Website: lowes
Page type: review-order
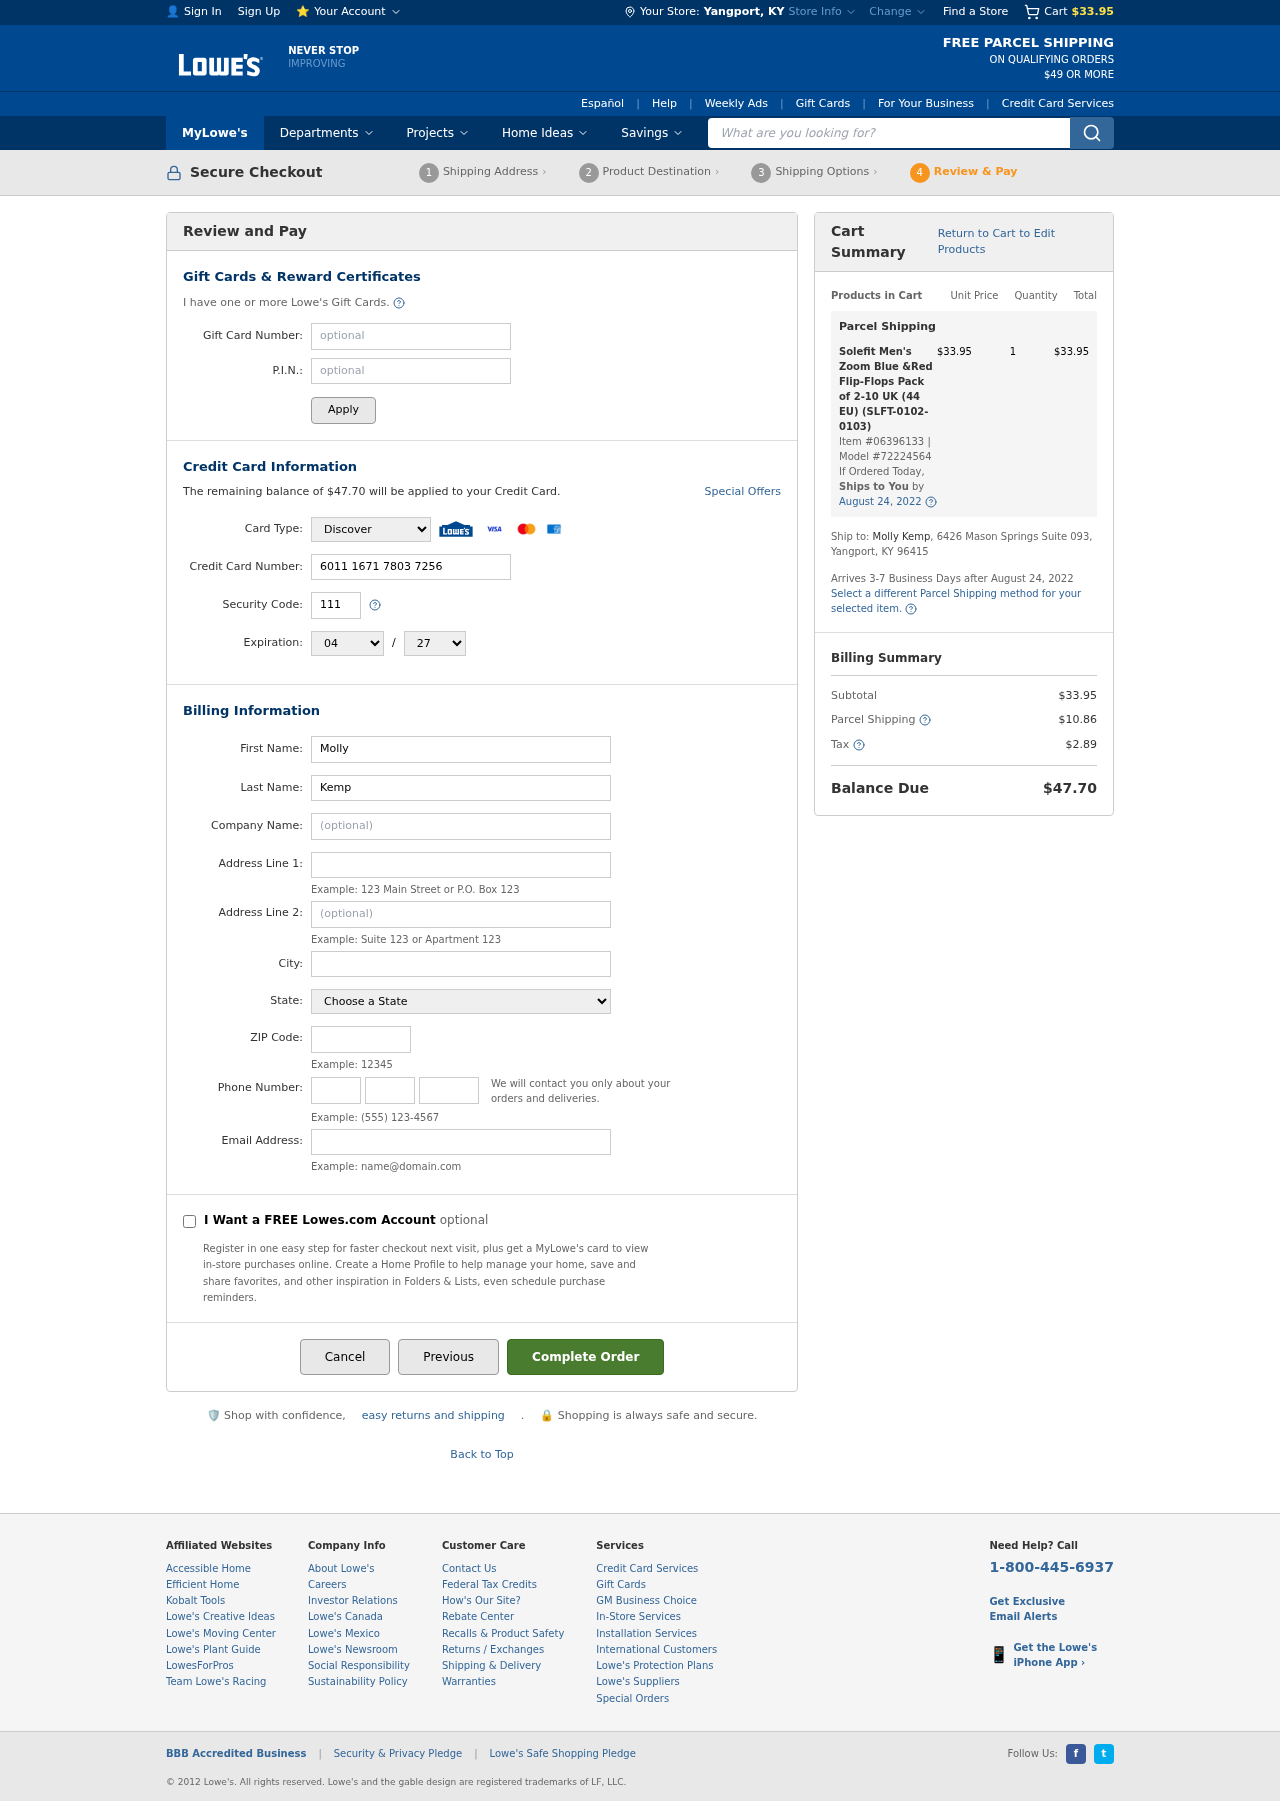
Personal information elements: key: PII_CARD_CVV
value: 111
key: PII_CARD_EXPIRY_MONTH
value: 04
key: PII_CARD_EXPIRY_YEAR
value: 27
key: PII_CARD_NUMBER
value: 6011 1671 7803 7256
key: PII_CARD_TYPE
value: Discover
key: PII_CITY
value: Yangport
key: PII_CITY_STATE
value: Yangport, KY
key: PII_EMAIL
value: molly.kemp@yahoo.com
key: PII_FIRSTNAME
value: Molly
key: PII_LASTNAME
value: Kemp
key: PII_PHONE_AREA
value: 652
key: PII_PHONE_PREFIX
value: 524
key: PII_PHONE_SUFFIX
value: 5691
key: PII_POSTCODE
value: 96415
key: PII_STATE
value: Kentucky
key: PII_STREET
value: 6426 Mason Springs Suite 093
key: PII_STREET2
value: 6426 Mason Springs Suite 093
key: PII_FULLNAME2
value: Molly Kemp
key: PII_STATE_ABBR
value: KY
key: PII_POSTCODE_FULL
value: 96415
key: PII_CITY_STATE_ZIP
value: Yangport, KY 96415
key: PII_POSTCODE_NUMERIC
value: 96415
Product elements: key: PRODUCT1_NAME
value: Solefit Men's Zoom Blue &Red Flip-Flops Pack of 2-10 UK (44 EU) (SLFT-0102-0103)
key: PRODUCT1_PRICE
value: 33.95
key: PRODUCT1_QUANTITY
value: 1
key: PRODUCT1_ITEM_NUMBER
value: Item #06396133
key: PRODUCT1_MODEL_NUMBER
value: Model #72224564
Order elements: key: ORDER_SUBTOTAL
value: $33.95
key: ORDER_BALANCE_DUE
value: $47.70
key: ORDER_SHIPPING_DATE
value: August 24, 2022
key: ORDER_ITEM_TOTAL
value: $33.95
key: ORDER_SHIPPING_DATE2
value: August 24, 2022
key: ORDER_SHIPPING_COST
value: $10.86
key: ORDER_TAX
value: $2.89
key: ORDER_TOTAL
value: $47.70
Search elements: key: HEADER_SEARCH
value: What are you looking for?